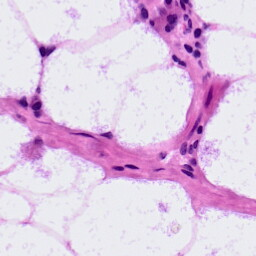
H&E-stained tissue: LymphNode